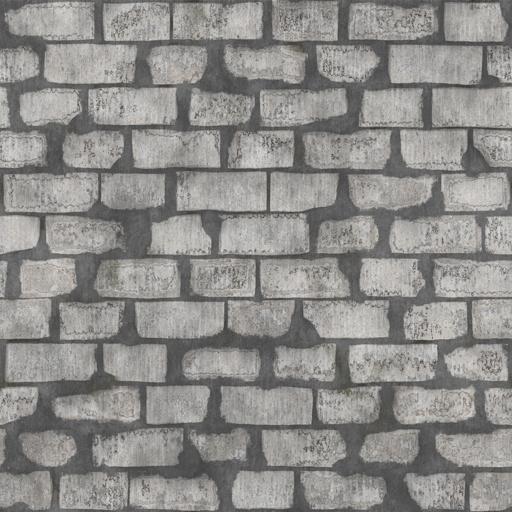
Tags: brick bricks mortar sloppy stone wall white